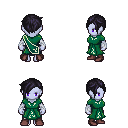
a pixel art fantasy rpg character, female body template, dark elf, purple skin, sash dress, metal pants, raven pixie cut hairstyle, white cloth bandages, maroon shoes, four views (front, back, left, right), 2x2 character sprite sheet, small pixel art, hard edges, no anti-aliasing